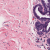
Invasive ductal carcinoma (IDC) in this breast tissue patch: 0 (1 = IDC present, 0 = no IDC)